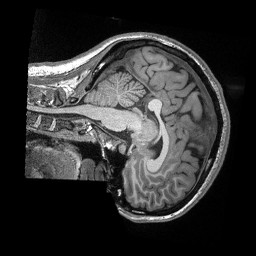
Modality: T1w
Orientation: sagittal
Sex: female